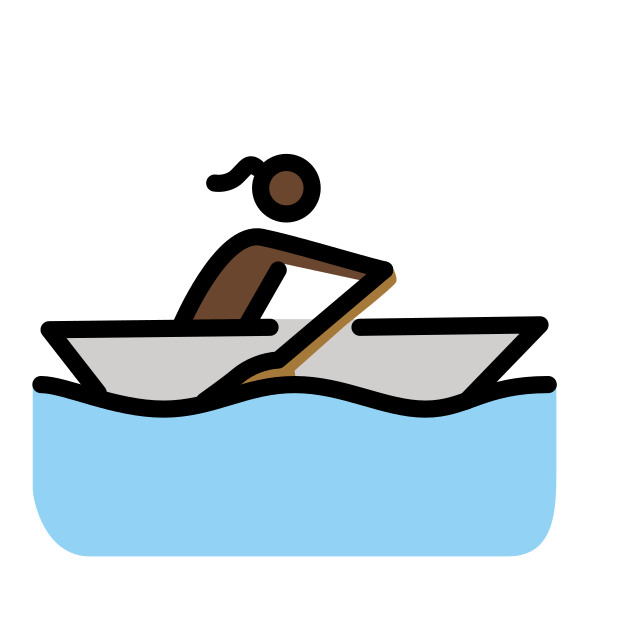
woman rowing boat: dark skin tone